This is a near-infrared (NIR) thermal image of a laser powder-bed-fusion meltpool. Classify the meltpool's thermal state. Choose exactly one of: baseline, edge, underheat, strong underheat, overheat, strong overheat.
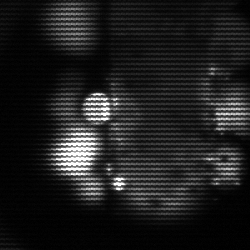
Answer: strong underheat